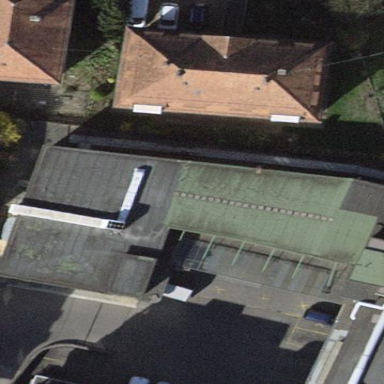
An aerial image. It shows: View of roof of building.